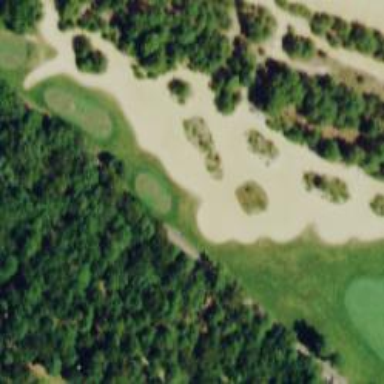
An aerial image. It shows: Golf bunker filled with natural sand.